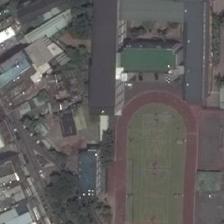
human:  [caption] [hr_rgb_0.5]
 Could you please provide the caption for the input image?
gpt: a playground with two basketball fields in it is surroundeded by many buildings .

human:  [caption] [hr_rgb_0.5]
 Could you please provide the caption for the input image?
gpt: several long buildings and other small buildings are around a playground .

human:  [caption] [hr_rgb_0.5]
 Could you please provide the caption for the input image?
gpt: the playground is encircled by various styles of architectures .

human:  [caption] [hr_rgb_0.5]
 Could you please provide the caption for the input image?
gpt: a green court and many house with grey and black paint beside .

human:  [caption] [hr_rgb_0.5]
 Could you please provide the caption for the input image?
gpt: a playground with two basketball fields in it is surrounded by many trees and buildings .